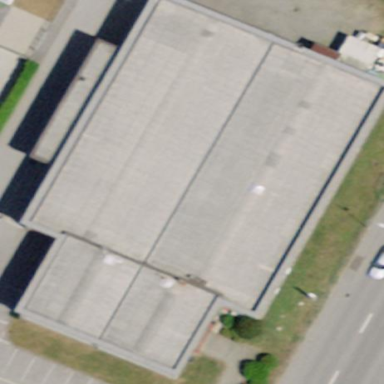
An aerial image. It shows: Industrial building.